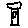
Label: tree